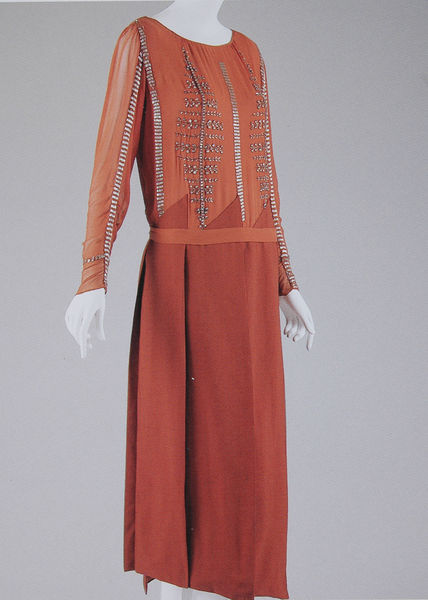
Titel: Nachmittagsensemble
Künstler: Jacques Doucet
Institution: unbekannt
Schlagwörter: ausschnitt, braun, elegant, frau, kleid, orange, dame, rot, mode, muster, rock, falten, lang, silber, ärmel, bestickt, kostüm, stickerei, saum, perlen, seide, taille, tüll, kette, verzierung, streifen, metall, transparent, foto, ketten, puppe, raute, leid, mittelalter, durchsichtig, besatz, dreiecke, längs, taillie, jahrhundert, rotes kleid, fashion, pailetten, pailletten, damenkleid, stickerie, tailie, chiffon, pailette, rundhalsausschnitt, roter gürtel, 20er jahre, kleid rot, iuziuziuz, paietten